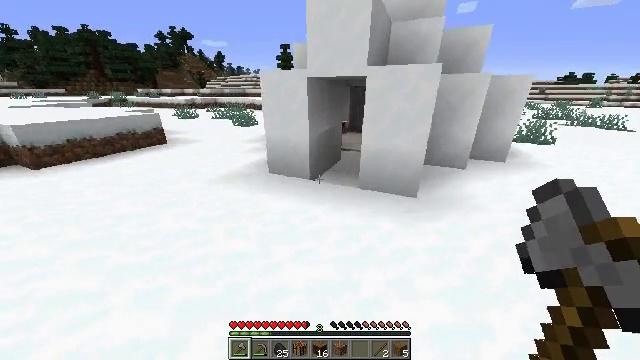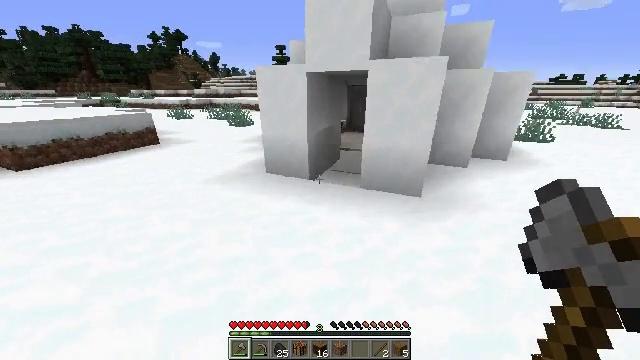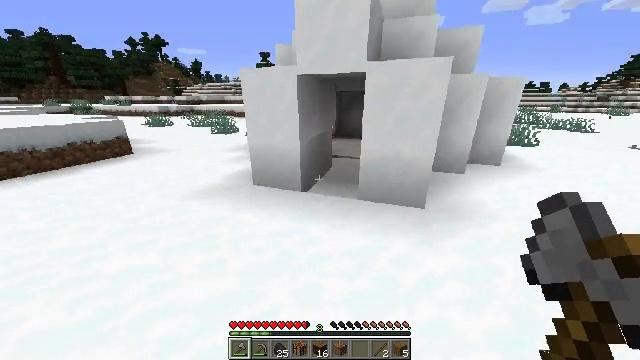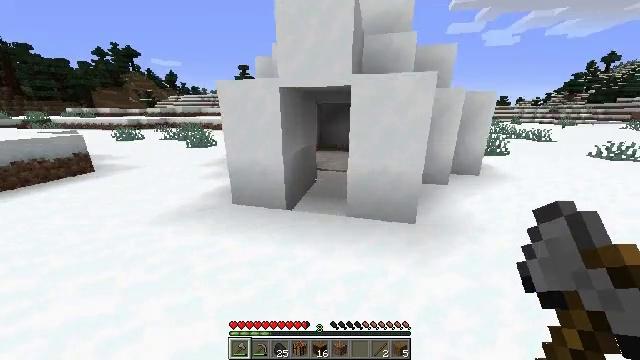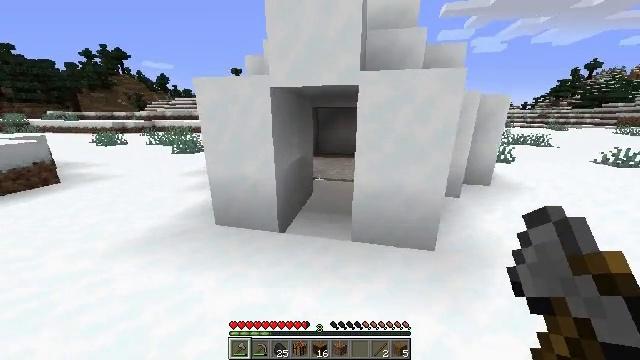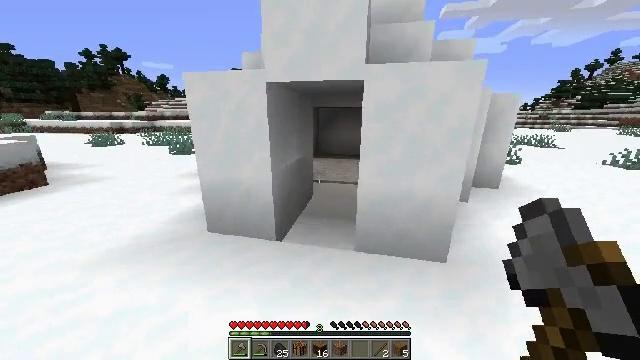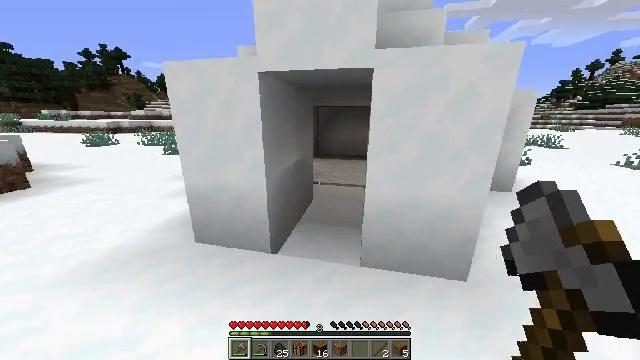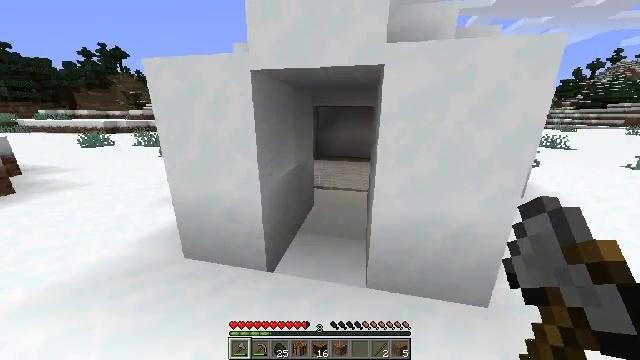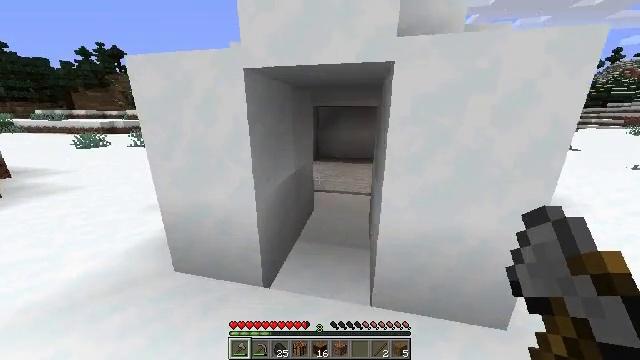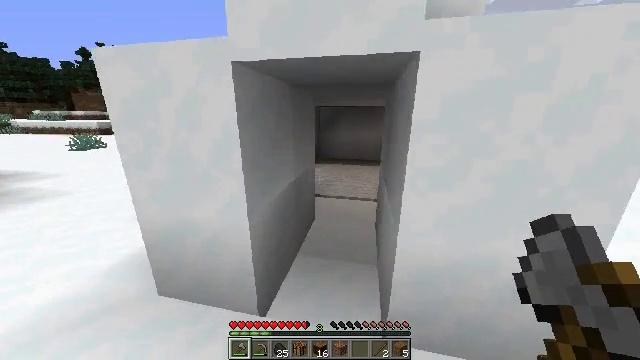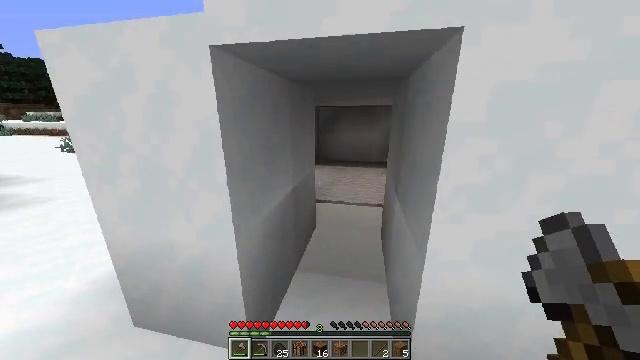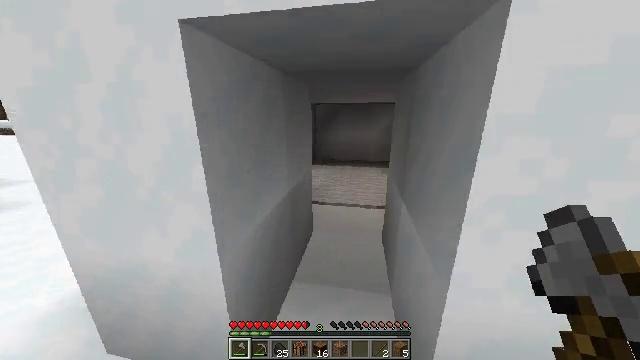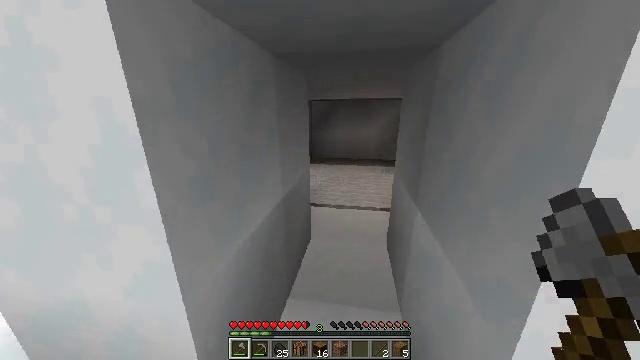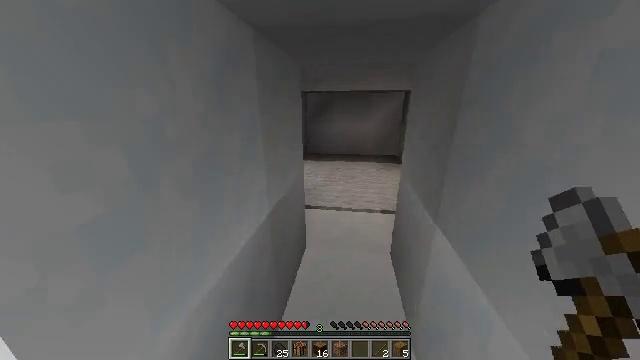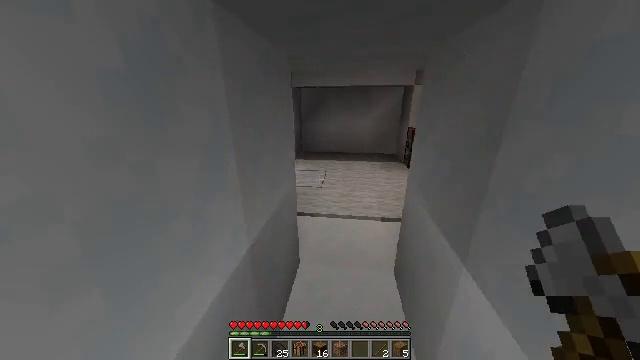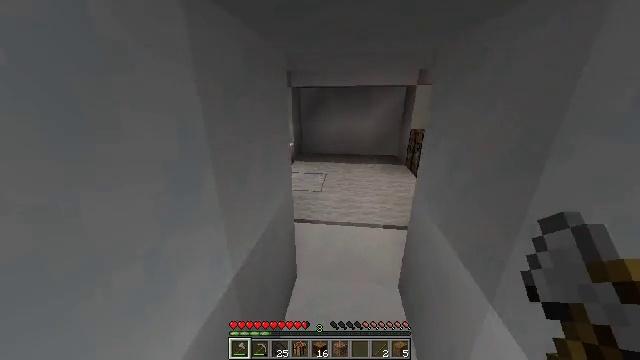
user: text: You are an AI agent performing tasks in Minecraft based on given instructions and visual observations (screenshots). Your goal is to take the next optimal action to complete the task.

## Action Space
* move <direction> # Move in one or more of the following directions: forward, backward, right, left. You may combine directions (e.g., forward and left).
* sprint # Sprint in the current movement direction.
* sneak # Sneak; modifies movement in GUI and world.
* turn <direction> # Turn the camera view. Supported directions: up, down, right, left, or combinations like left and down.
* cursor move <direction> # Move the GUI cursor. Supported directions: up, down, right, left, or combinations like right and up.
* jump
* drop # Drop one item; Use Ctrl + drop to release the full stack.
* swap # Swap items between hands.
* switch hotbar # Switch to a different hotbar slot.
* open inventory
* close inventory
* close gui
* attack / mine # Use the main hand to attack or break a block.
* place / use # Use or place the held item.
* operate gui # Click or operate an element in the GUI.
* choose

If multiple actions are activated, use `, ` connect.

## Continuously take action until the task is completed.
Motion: motion action
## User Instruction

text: Mine the red bed from the ground.
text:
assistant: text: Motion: move forward, sprint, turn right
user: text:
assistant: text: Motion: move forward, sprint, turn right and up
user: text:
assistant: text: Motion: move forward, sprint, turn right and up
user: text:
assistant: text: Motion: move forward, sprint, turn right
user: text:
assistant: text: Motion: move forward, sprint
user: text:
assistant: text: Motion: move forward, sprint
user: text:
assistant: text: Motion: move forward, sprint
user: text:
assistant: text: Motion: move forward, sprint
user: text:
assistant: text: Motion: move forward, sprint
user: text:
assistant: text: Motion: move forward, sprint
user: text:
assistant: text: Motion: move forward, sprint, turn right
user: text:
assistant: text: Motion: move forward, sprint
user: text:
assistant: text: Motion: move forward, sprint, turn right and down
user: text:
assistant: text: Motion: move forward, sprint, turn right and down
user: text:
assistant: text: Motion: move forward, sprint
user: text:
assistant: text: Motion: move forward, sprint
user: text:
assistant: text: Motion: move forward, sprint
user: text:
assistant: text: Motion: move forward, sprint, turn down
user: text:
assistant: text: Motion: move forward, sprint, turn down
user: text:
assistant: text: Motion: move forward, sprint, turn down
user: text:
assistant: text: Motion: move forward, sprint, turn left and down
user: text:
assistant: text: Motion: move forward, sprint, turn left and down
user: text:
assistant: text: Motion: move forward, sprint, turn left and down
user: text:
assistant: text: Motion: move forward, sprint, turn left
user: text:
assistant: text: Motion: move forward, sprint, turn left
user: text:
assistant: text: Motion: turn left
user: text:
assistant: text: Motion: turn left, use / place
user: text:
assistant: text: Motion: turn left, use / place
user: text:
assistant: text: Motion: use / place
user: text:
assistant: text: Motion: use / place